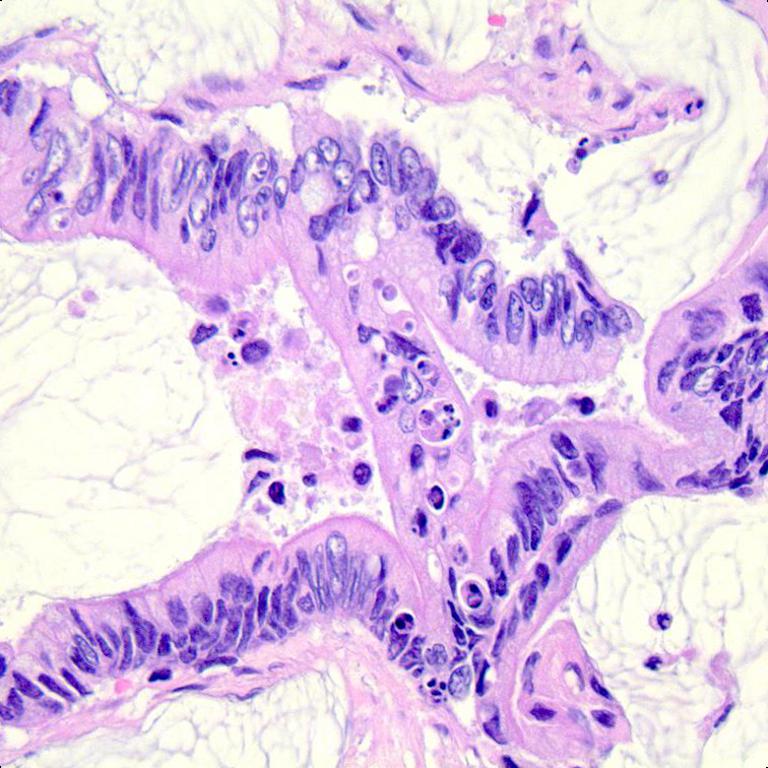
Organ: colon
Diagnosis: adenocarcinomas